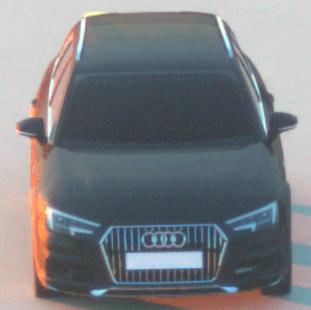
Make: Audi
Model: A4 Allroad 45 TFSI
Detailed model: A4 (B9) allroad
Model produced from: 2019/02
Model produced until: 2019/05
Doors: 5
Color: black
Road condition: dry road
Daytime: sunrise or sunset
Contrast: medium contrast